Question: First time trying to use M in power query... what I have is this table

I need to create two columns that per each row (combination of CD_Loja x CD_Produto )returns me the sum of QT_VENDA for that combination divided by the # of days in the past 3 months. The other column is pretty much the same but with the sum of VL_VENDA_LIQ Instead.
I.e: For the first row I want to sum up all QT_VENDA that matches CD_PRODUTO =<PHONE> AND CD_LOJA = 151 in the past 3 months (the DATE column has daily data) and divide it by the number of days in those 3 months.
Is there a way to do so ? And how do I go about this ?
Thanks in advance.
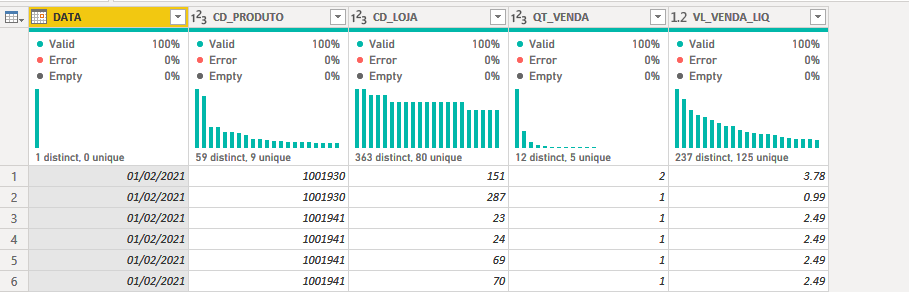
Answer: In powerquery, M, something along these lines
'''
let Source = Excel.CurrentWorkbook(){[Name="Table1"]}[Content],
#"Changed Type" = Table.Buffer(Table.TransformColumnTypes(Source,{{"DATA", type date}, {"CD_PRODUCTO", type text}, {"CD_LOIA", type text}, {"QT_VENDA", Int64.Type}, {"VL_VENDA_LIQ", Int64.Type}})),
#"Added Custom" = Table.AddColumn(#"Changed Type" ,"QT_VENDA_90",(i)=>List.Average(Table.SelectRows(#"Changed Type" , each [CD_PRODUCTO]=i[CD_PRODUCTO] and [CD_LOIA]=i[CD_LOIA] and [DATA] <= i[DATA] and [DATA] >= Date.AddDays(i[DATA] ,-90)) [QT_VENDA]), type number),
#"Added Custom2" = Table.AddColumn(#"Added Custom" ,"VL_VENDA_LIQ_90",(i)=>List.Average(Table.SelectRows(#"Changed Type" , each [CD_PRODUCTO]=i[CD_PRODUCTO] and [CD_LOIA]=i[CD_LOIA] and [DATA] <= i[DATA] and [DATA] >= Date.AddDays(i[DATA] ,-90)) [VL_VENDA_LIQ]), type number)
in #"Added Custom2"
'''